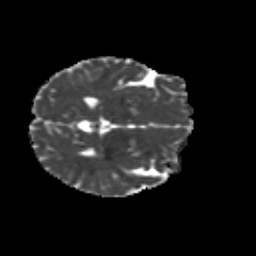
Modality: MD
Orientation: axial
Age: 44
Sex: female
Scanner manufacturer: siemens
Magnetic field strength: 3 T
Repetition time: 8.6 s
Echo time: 0.095 s